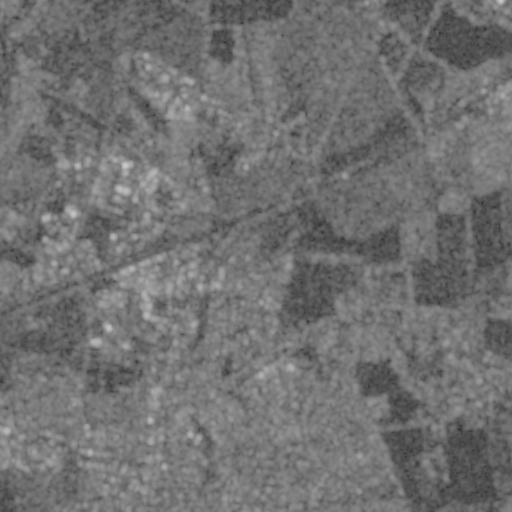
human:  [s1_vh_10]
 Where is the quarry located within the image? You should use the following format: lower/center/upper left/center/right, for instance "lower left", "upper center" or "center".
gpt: The quarry is located in the upper right of the image.
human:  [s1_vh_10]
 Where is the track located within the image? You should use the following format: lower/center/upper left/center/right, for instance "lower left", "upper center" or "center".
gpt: The track is located in the lower left of the image.
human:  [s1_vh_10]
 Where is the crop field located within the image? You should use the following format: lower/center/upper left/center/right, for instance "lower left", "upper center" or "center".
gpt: There is no crop field in the image.

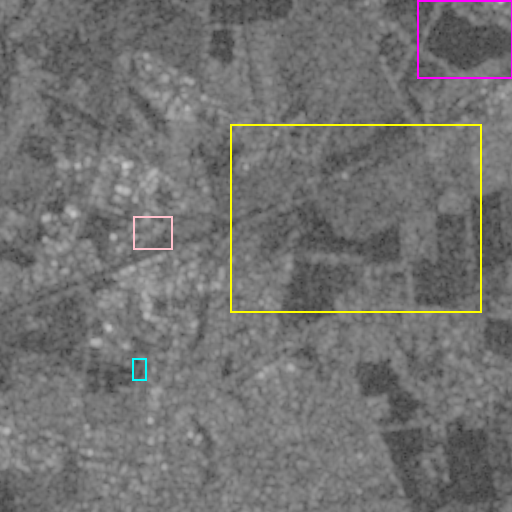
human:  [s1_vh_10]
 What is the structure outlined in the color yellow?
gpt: The structure outlined in yellow is a crop field.
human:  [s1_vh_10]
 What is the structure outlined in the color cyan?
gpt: The structure outlined in cyan is a park.
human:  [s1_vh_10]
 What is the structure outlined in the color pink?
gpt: The structure outlined in pink is a parking lot.
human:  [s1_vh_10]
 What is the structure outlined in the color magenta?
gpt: The structure outlined in magenta is a quarry.
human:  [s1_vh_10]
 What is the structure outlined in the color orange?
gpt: There is no orange outline.